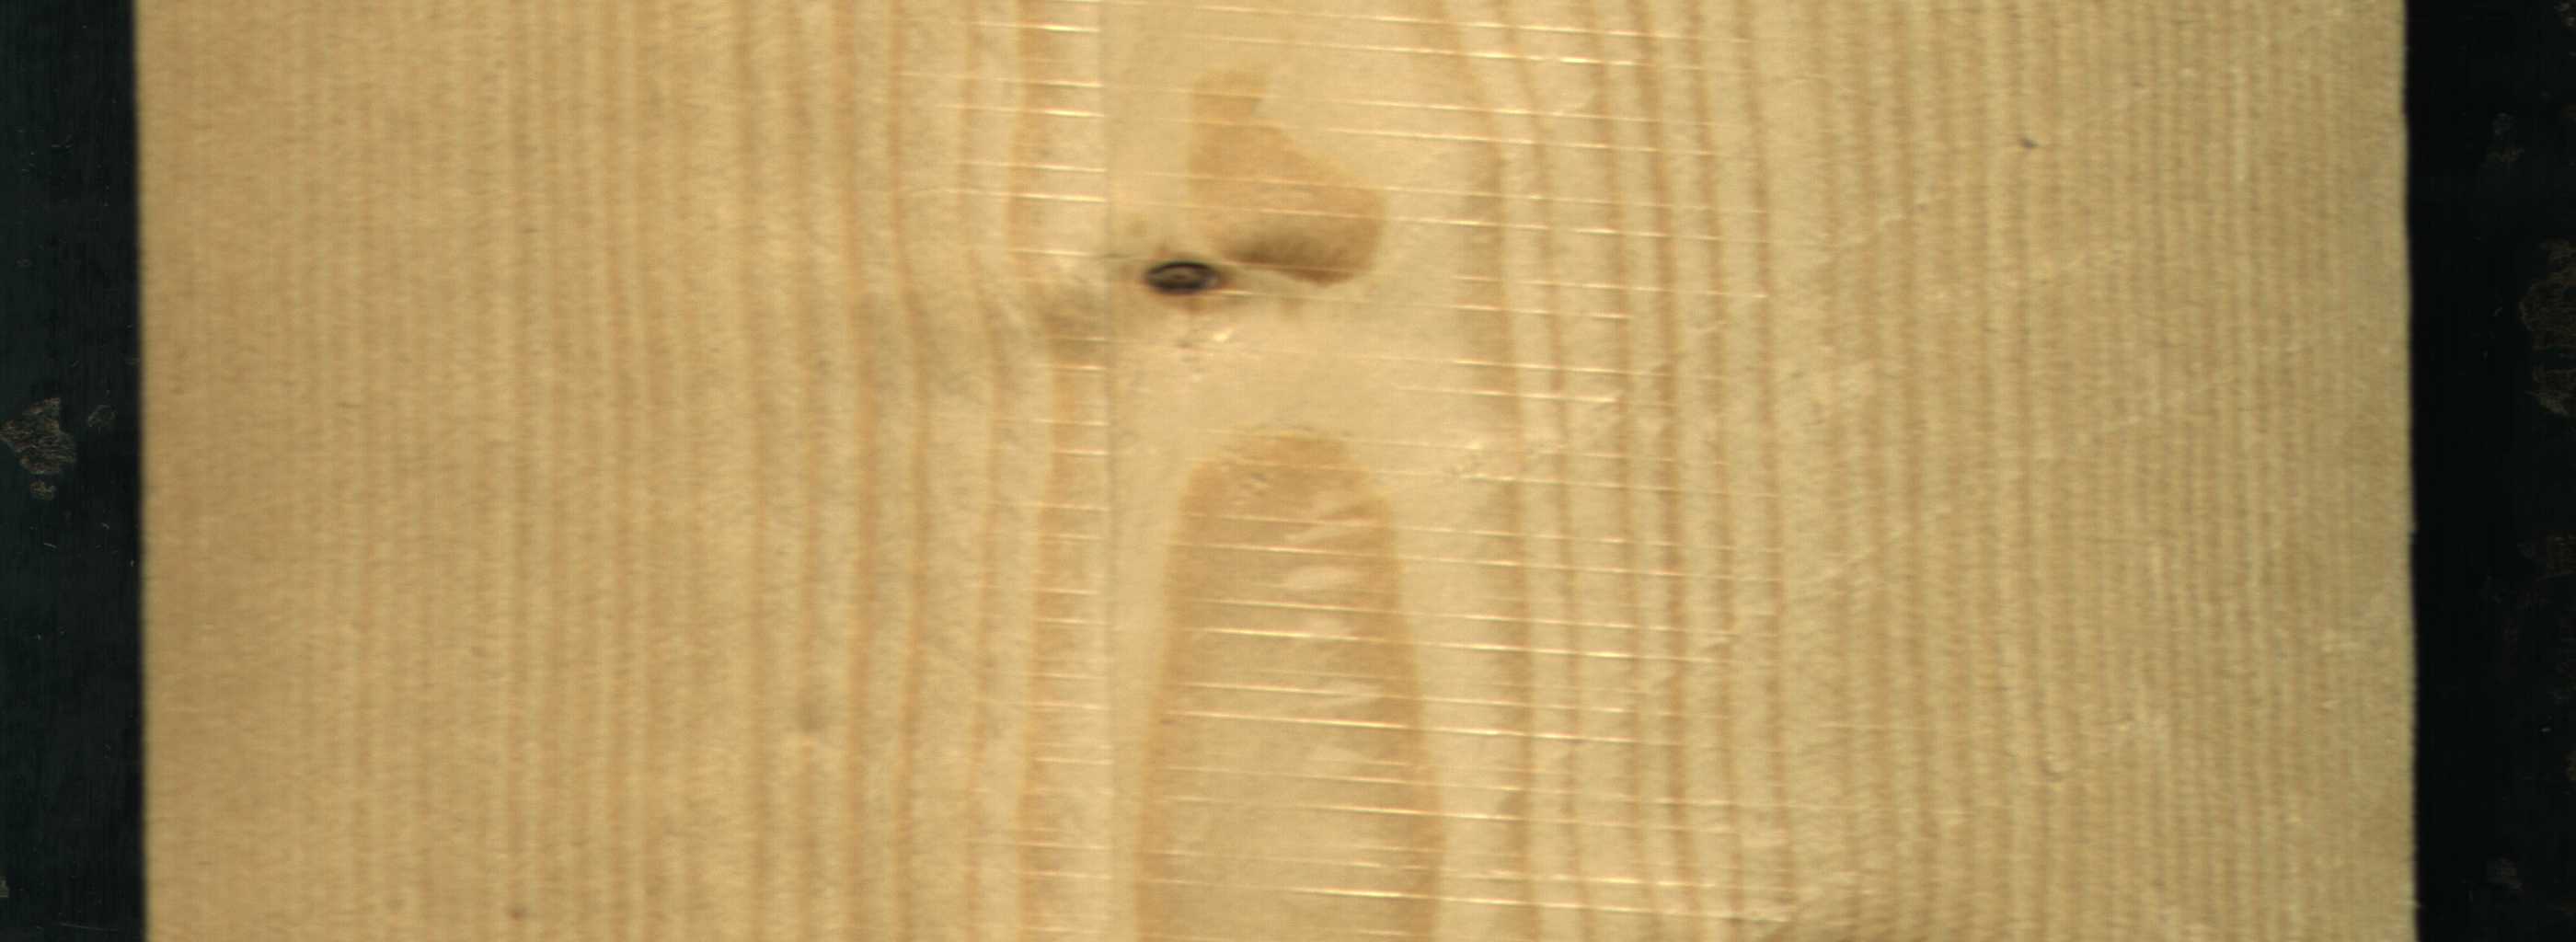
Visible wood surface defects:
Dead_Knot